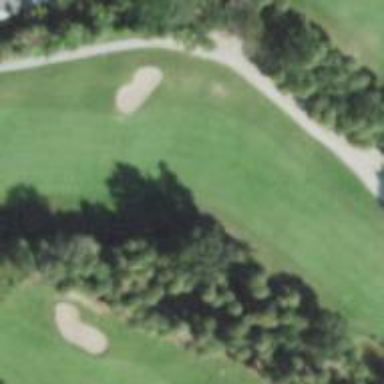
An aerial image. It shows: View of golf hole.